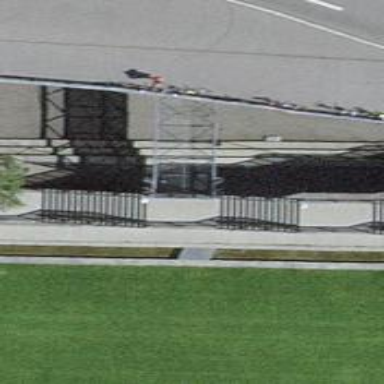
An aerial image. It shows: Concrete steps with ramp available for accessibility.